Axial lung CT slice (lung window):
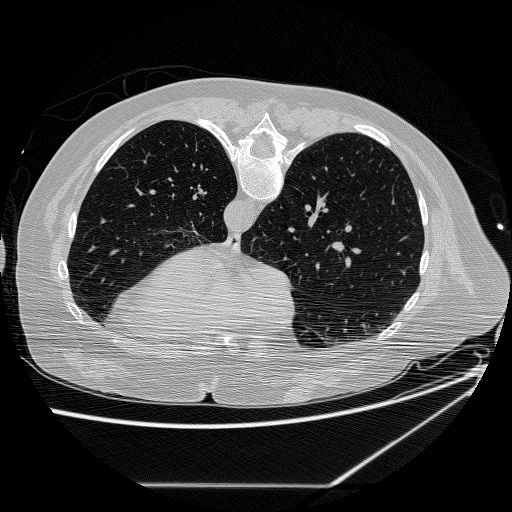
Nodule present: no